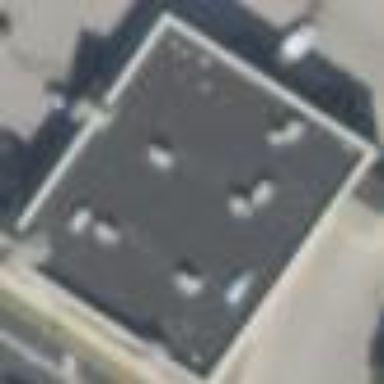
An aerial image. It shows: Building.